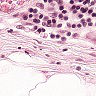
Metastatic tissue present: no